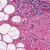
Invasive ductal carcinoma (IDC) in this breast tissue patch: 0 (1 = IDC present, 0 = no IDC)